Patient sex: M
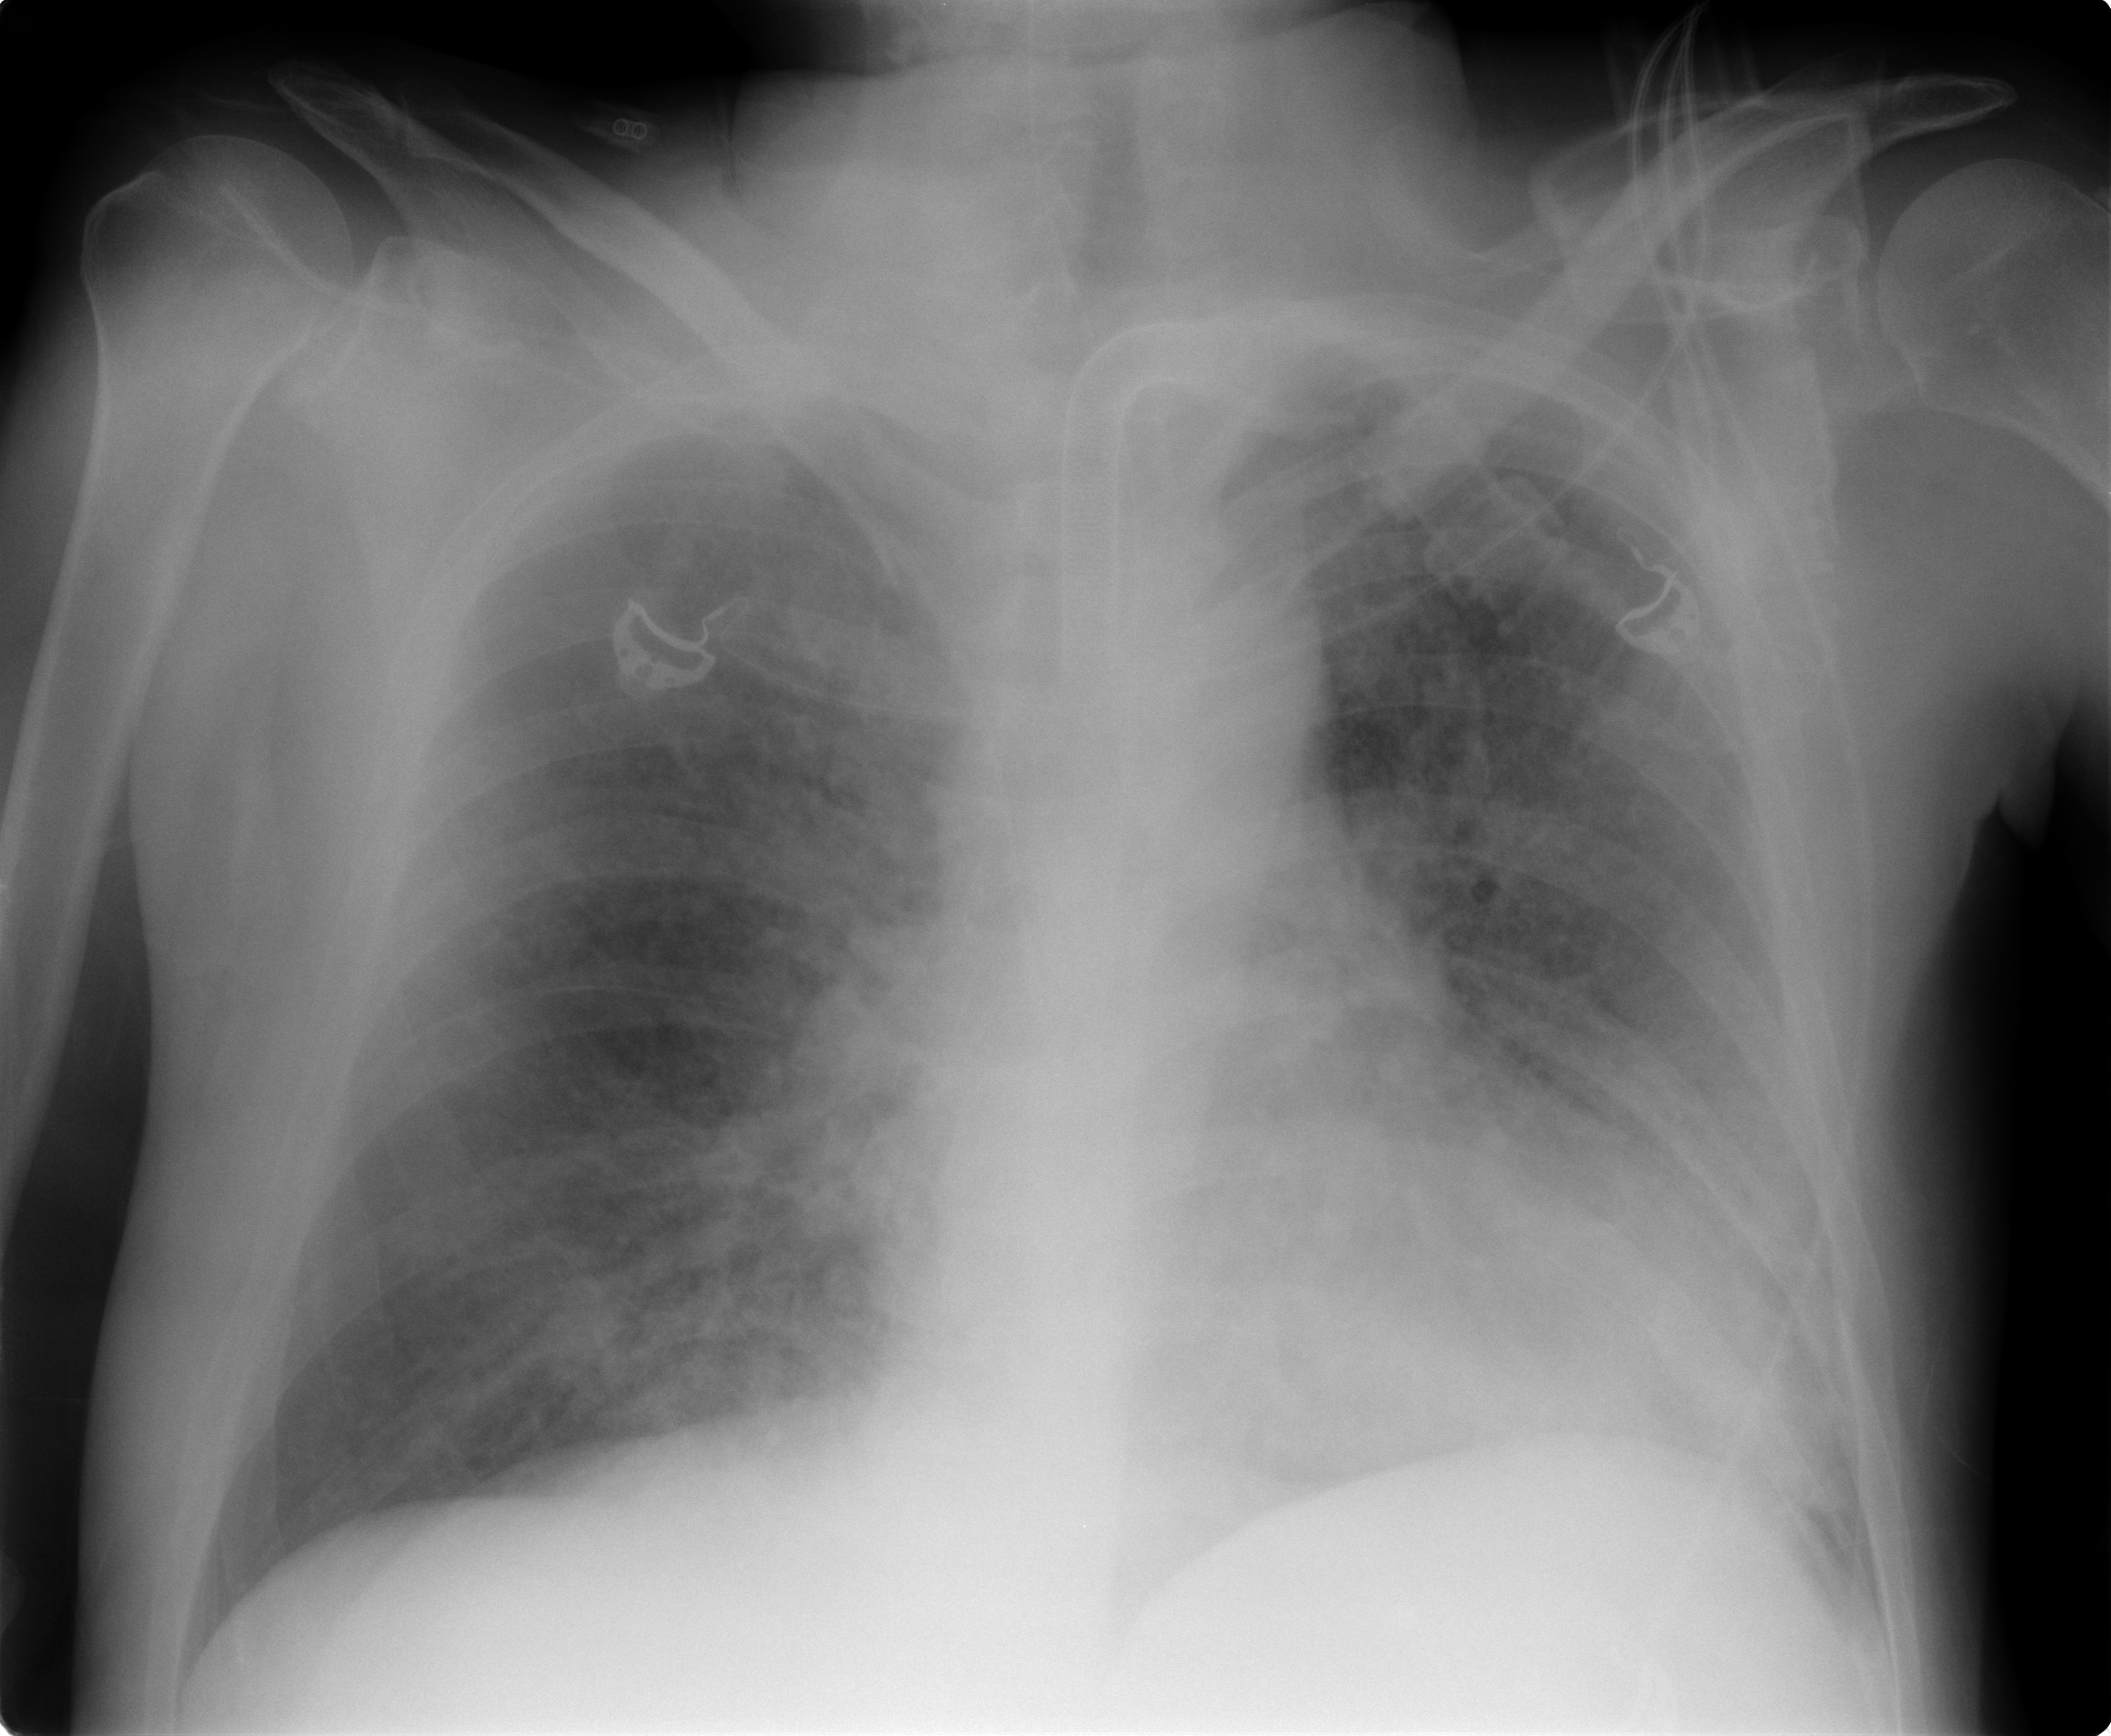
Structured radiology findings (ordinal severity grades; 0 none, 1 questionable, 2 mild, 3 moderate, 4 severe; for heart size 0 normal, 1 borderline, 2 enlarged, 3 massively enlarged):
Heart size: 1
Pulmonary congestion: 2
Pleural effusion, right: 0
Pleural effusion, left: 1
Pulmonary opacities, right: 3
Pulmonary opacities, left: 3
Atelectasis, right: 2
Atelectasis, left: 3